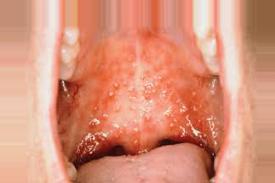
Condition: Mouth Ulcer